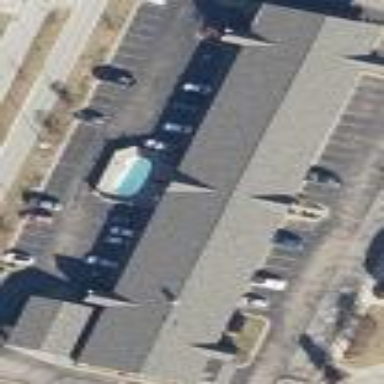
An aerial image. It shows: Gabled roof hotel with gray roof color.